【题型】填空题　【知识点】立体几何　【难度】easy
如图，在长方体 $ABCD - EFGH$ 中，与面 $ADHE$ 与面 $ABFE$ 都垂直的面是 \underline{\quad\quad} 面 $ABCD$ 和面 $EFGH$。

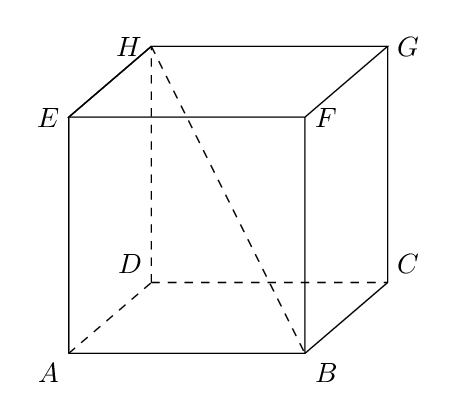
【解答】

\noindent 解：根据长方体的性质，相邻的是垂直的，对立面是平行的，与面$ADHE$与面$ABFE$同时相邻的面只有面$ABCD$和面$EFGH$，
故答案为面$ABCD$和面$EFGH$．